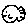
Label: fish